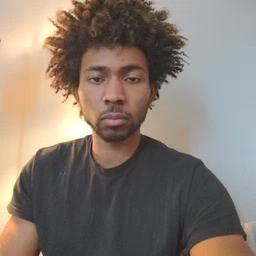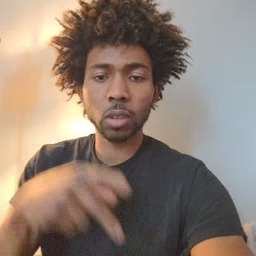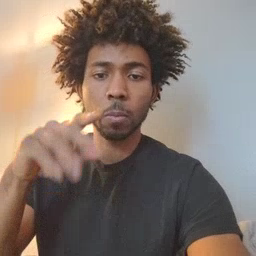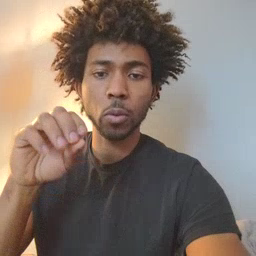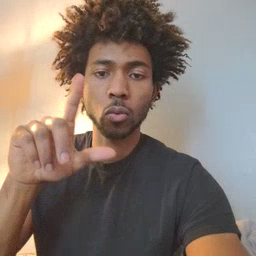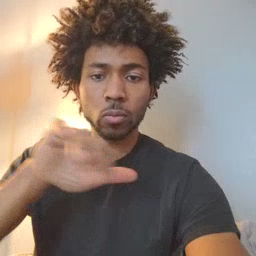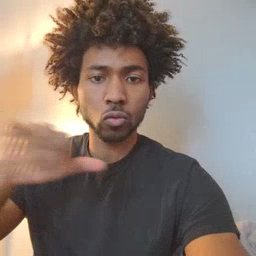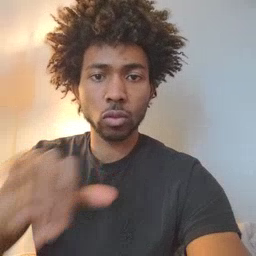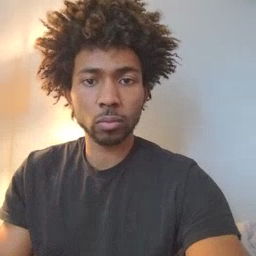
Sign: pool